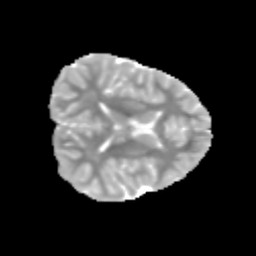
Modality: MD
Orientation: axial
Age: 12
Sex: male
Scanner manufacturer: siemens
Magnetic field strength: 3 T
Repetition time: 3.8 s
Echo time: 0.07 s